Question: I am implementing the following GitHub repo in my project.
<URL> I didn't paste my code here because I have other features in my project which are not important to the question. This repo is implementing a bottom navigation bar along pageViewer so that we can change the fragments with swipe left/right.
Now the issue is, I want the default/initial screen to be the middle tab and the 2nd fragment. I tried changing the "android:checked" of the second tab to be "true", still at the start, I am getting the 1st tab as default. I also tried changing the order in which the fragments are added initially but still, I am getting the first one as default. The picture is attached below. I want the "CHATS" to be displayed as pink and show the "ChatsFragment" in place of "ContactsFragments".
I want it in middle due to the UI requirements. Any help would be highly appreciated.
<URL>
[]
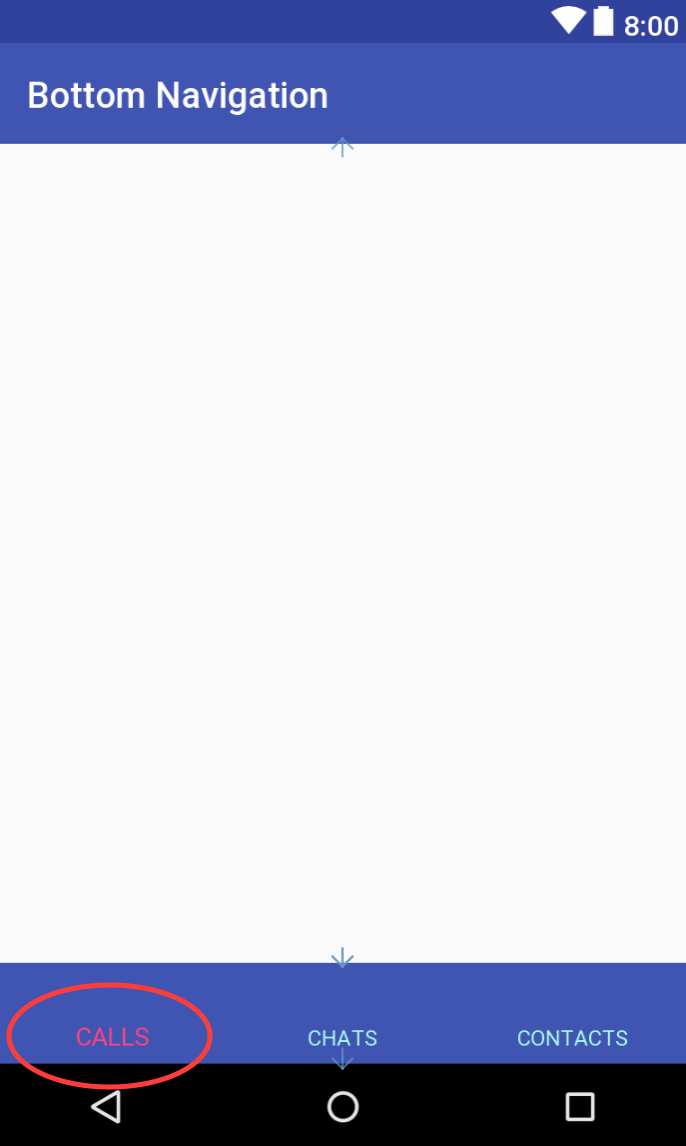
Answer: I see the code at git repo you just need to set the viewpager item. try this code on setupViewPager() method after setting viewpager adapter
'''
viewPager.setCurrentItem(1);
'''